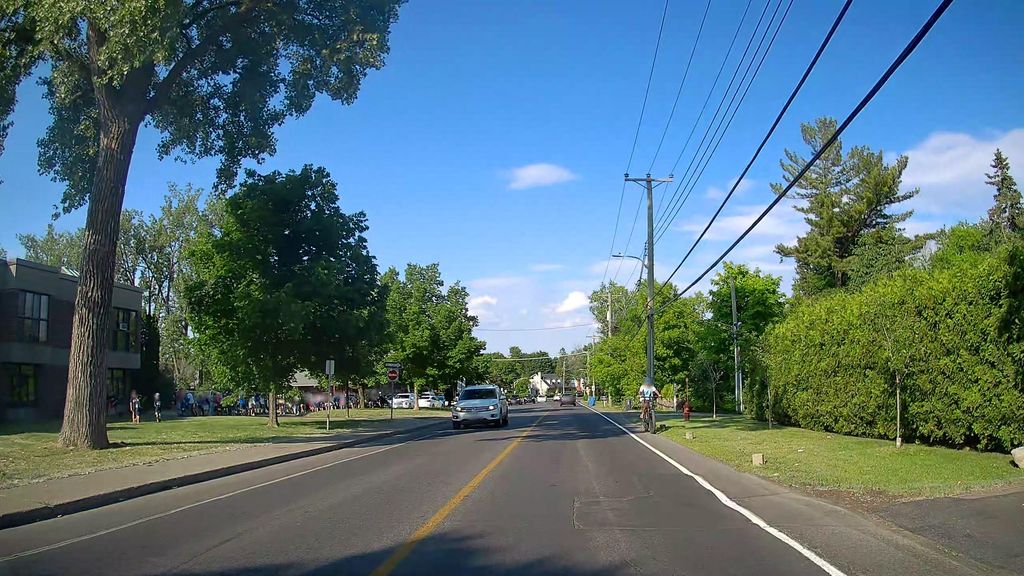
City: montreal